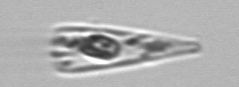
Label: Licmophora